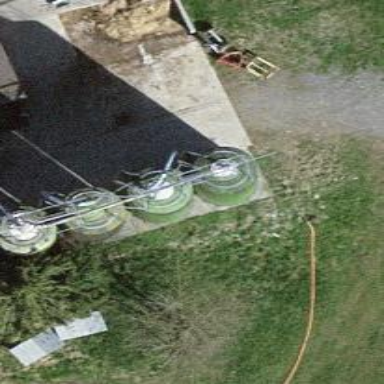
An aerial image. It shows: Silo.